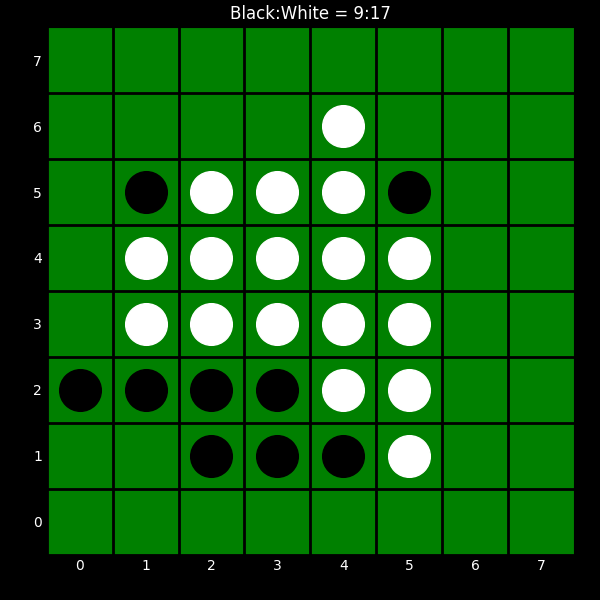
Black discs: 9
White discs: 17